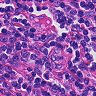
Metastatic tissue present: no